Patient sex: M
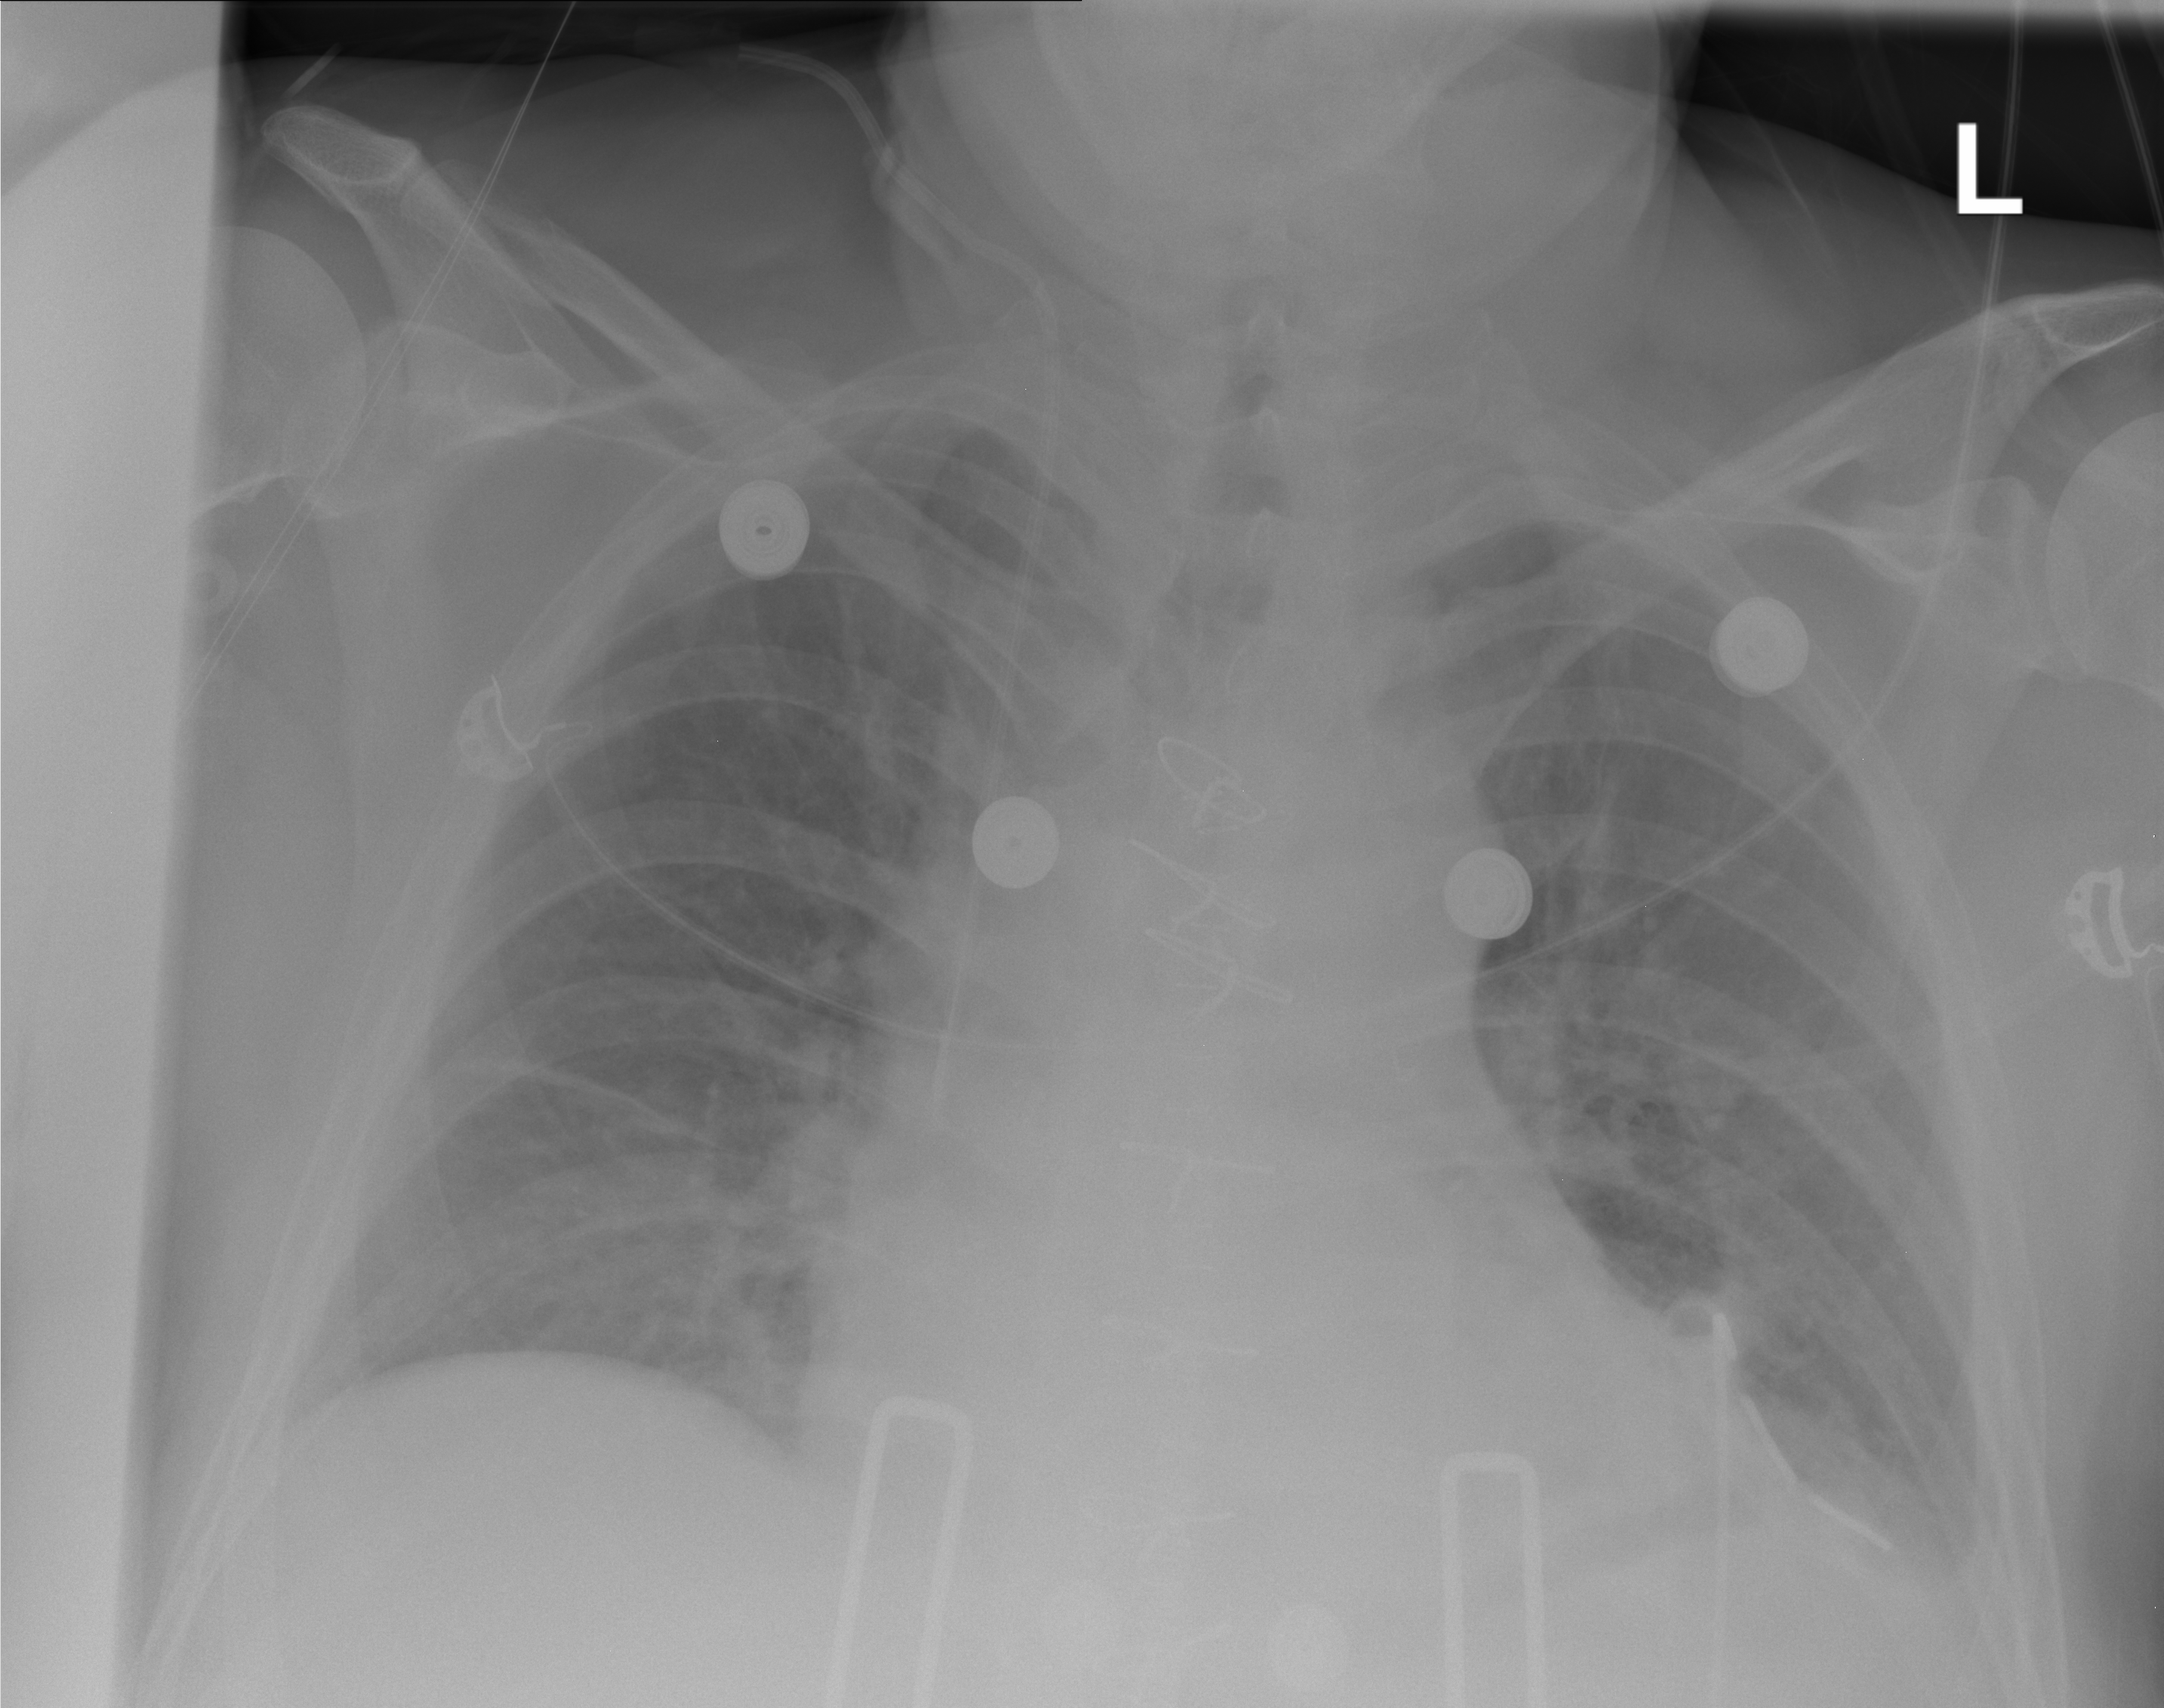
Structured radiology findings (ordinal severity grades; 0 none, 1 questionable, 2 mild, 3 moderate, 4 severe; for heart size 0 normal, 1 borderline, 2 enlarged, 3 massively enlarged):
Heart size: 2
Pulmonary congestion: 2
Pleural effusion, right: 0
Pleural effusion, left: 2
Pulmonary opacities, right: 1
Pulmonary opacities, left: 0
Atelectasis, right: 2
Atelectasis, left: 2